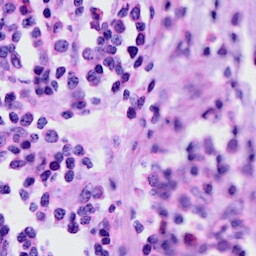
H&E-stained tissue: Cervix